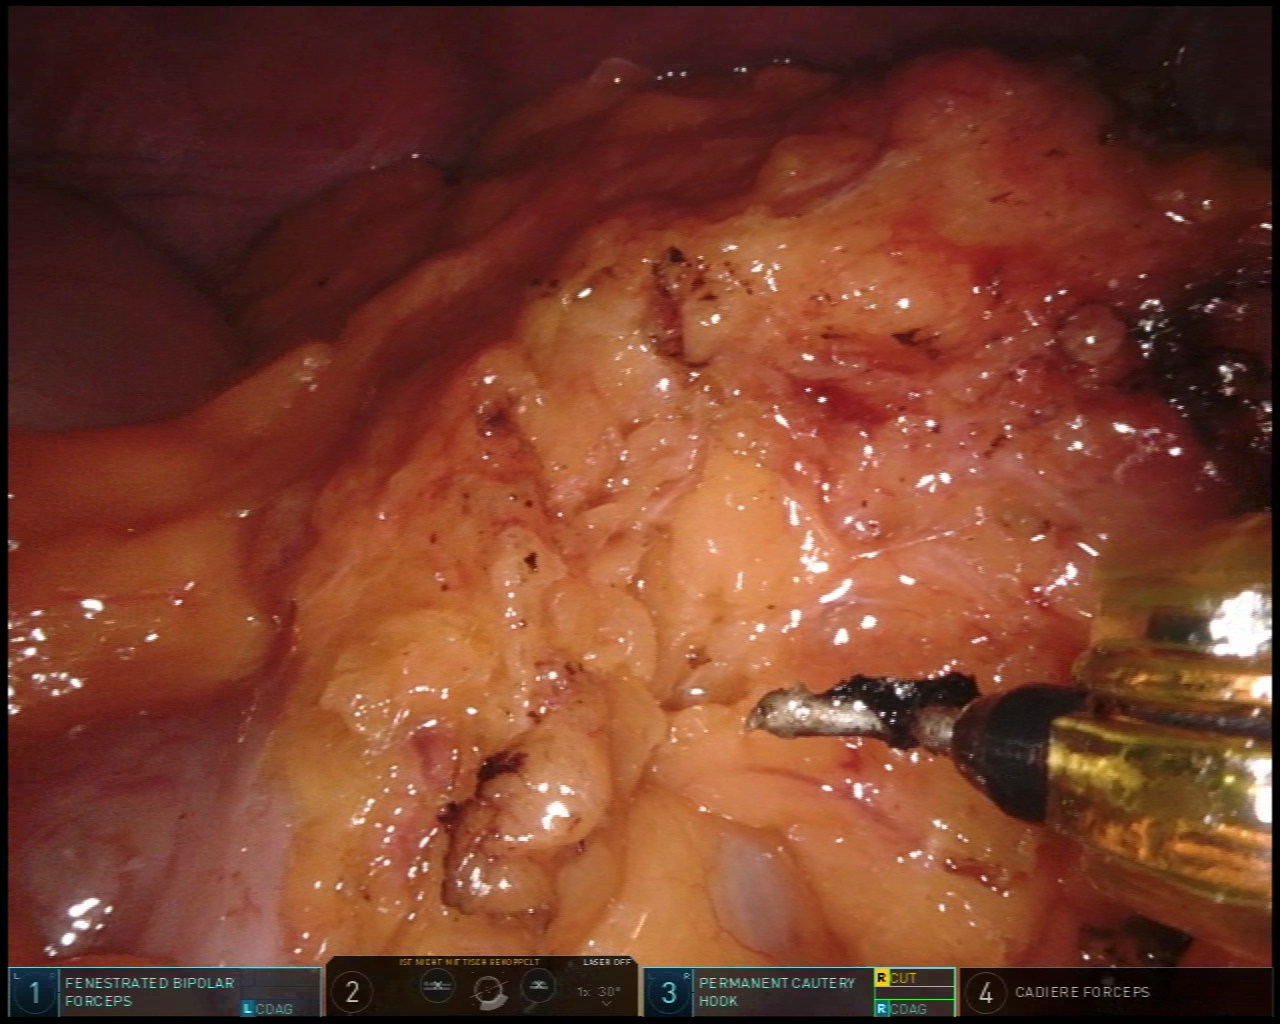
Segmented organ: stomach
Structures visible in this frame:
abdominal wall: yes
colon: yes
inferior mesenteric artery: no
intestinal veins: no
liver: no
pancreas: no
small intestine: no
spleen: yes
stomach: yes
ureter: no
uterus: no
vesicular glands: no